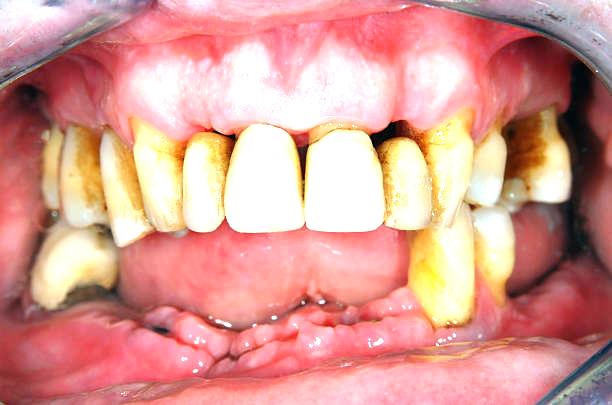
Condition: hypodontia